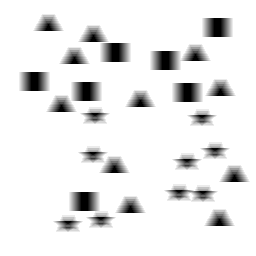
Squares: 7
Triangles: 11
Stars: 9
Total shapes: 27